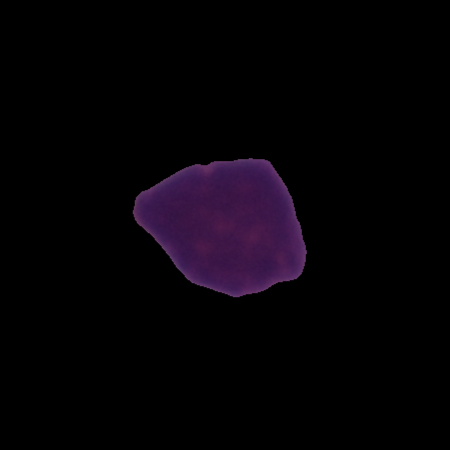
Label: healthy